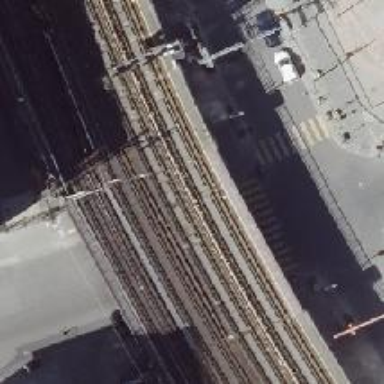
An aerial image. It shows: Bridge for light rail electrified with ballastless track.